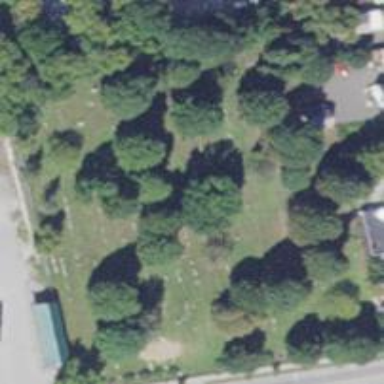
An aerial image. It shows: Cemetery.